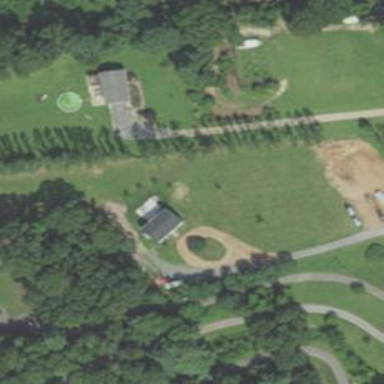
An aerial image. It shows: Driveway leading to service road.